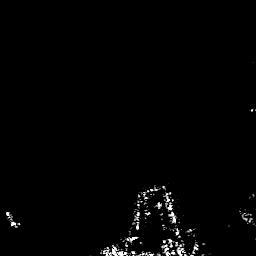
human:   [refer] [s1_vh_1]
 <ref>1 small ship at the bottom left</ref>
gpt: <box>[[0, 80, 8, 89, 0]]</box>